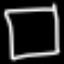
Label: square